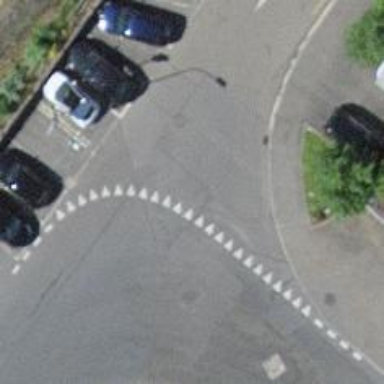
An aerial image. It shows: Road with "give way" sign.